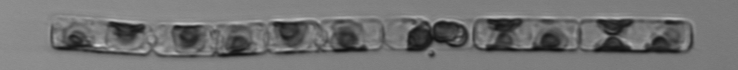
Label: Guinardia_delicatula_TAG_internal_parasite